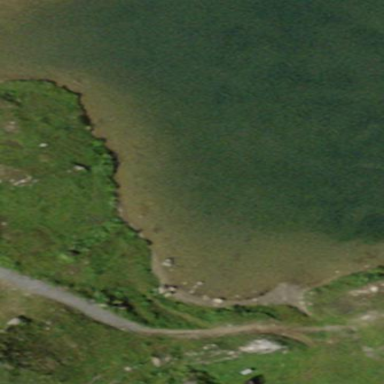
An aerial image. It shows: Serene pond surrounded by nature.